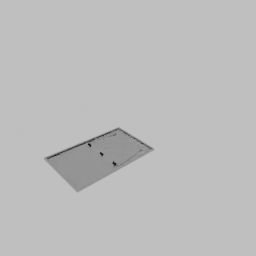
Label: electronics